Aerial crown-view tile of a tropical tree (Barro Colorado Island, Panama), acquired 20241216:
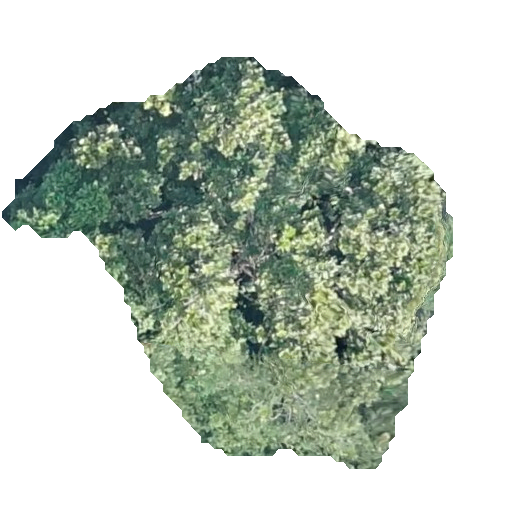
Species: Anacardium excelsum
GBIF accepted scientific name: Anacardium excelsum
Crown area: 163.114 m²